Field crop: tomato
Growth stage: 1
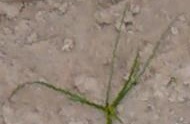
Species: cyperus